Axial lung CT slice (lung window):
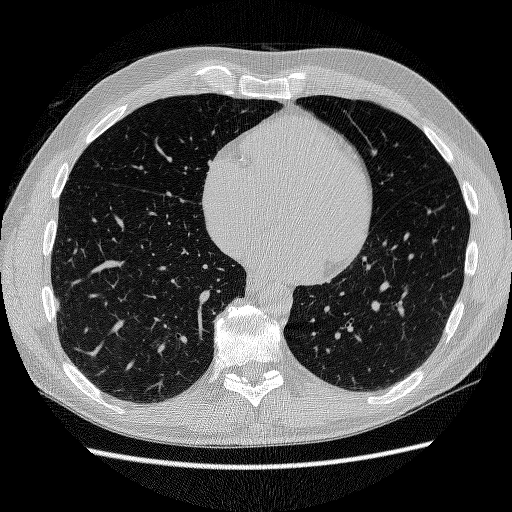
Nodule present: yes
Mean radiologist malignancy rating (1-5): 2.5